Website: bh-photo
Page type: address-validator
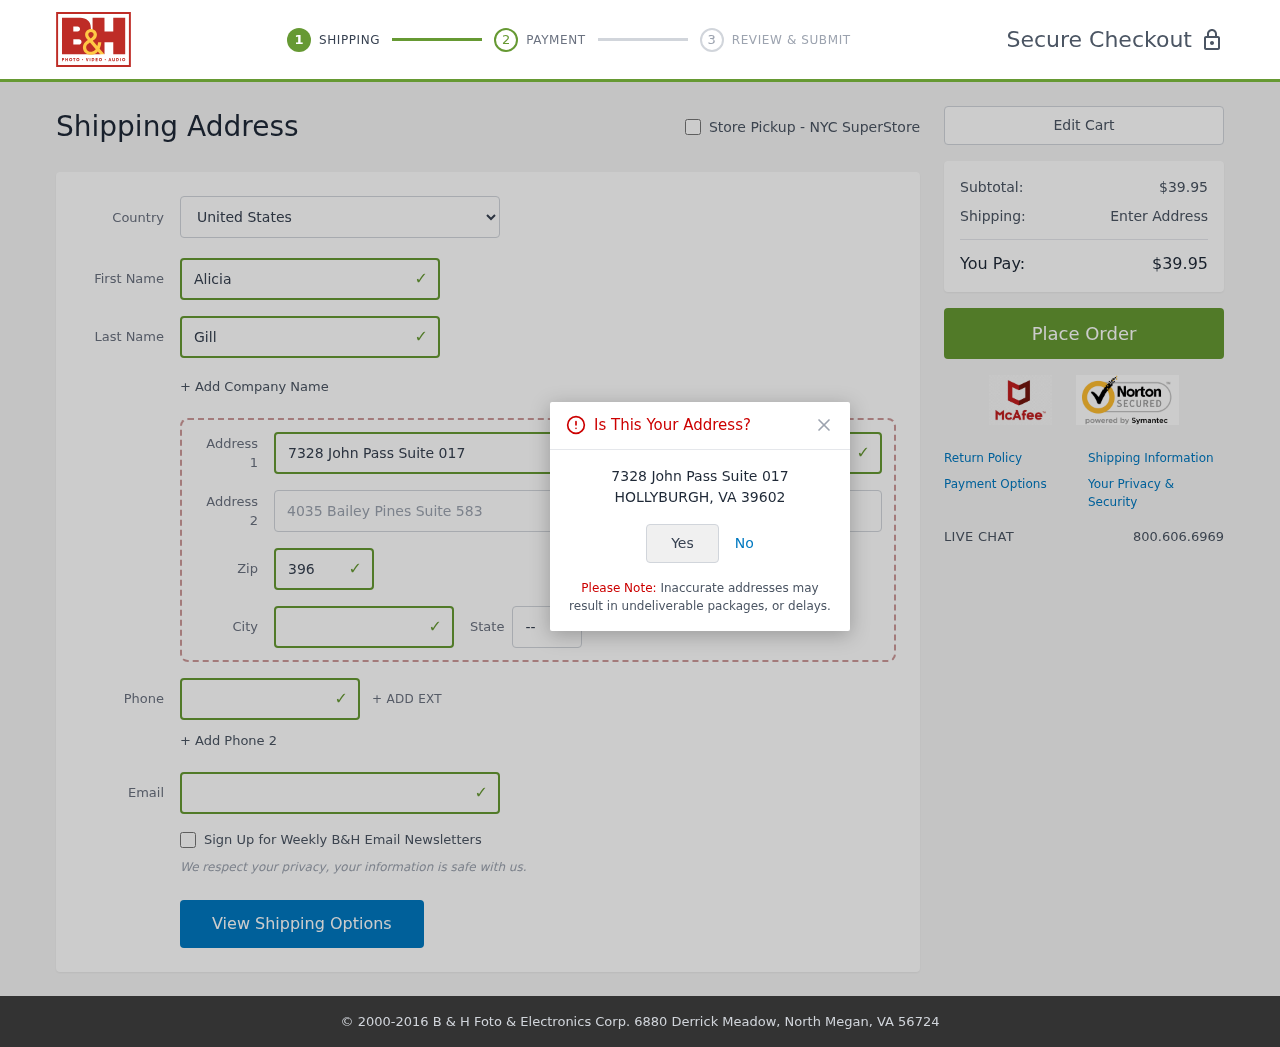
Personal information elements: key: PII_CITY
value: Hollyburgh
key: PII_COUNTRY
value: United States
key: PII_EMAIL
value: alicia.gill@hotmail.com
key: PII_FIRSTNAME
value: Alicia
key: PII_LASTNAME
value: Gill
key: PII_PHONE
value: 7469751389
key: PII_POSTCODE
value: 39602
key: PII_STATE_ABBR
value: VA
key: PII_STREET
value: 7328 John Pass Suite 017
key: PII_STREET2
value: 4035 Bailey Pines Suite 583
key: PII_CITY_CONFIRM
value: HOLLYBURGH
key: PII_POSTCODE_FULL
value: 39602
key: PII_POSTCODE_NUMERIC
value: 39602
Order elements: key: ORDER_SUBTOTAL
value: $39.95
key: ORDER_TOTAL
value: $39.95